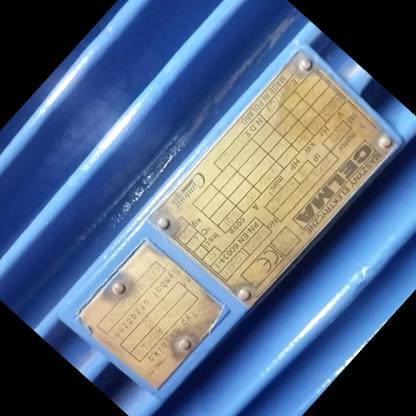
Klasa: tabliczka-znamionowa